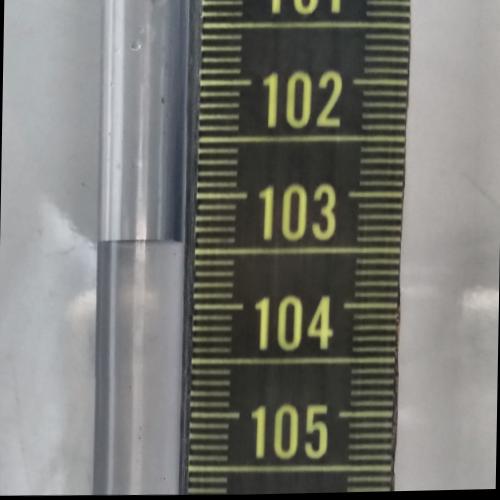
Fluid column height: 103.4 cm